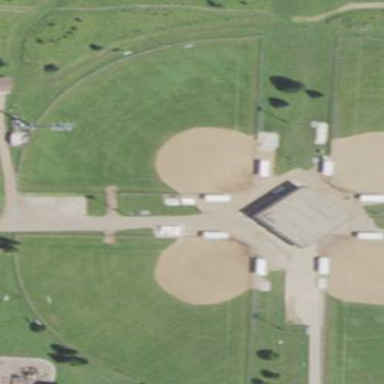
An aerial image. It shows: Baseball pitch for leisure and sports activities.